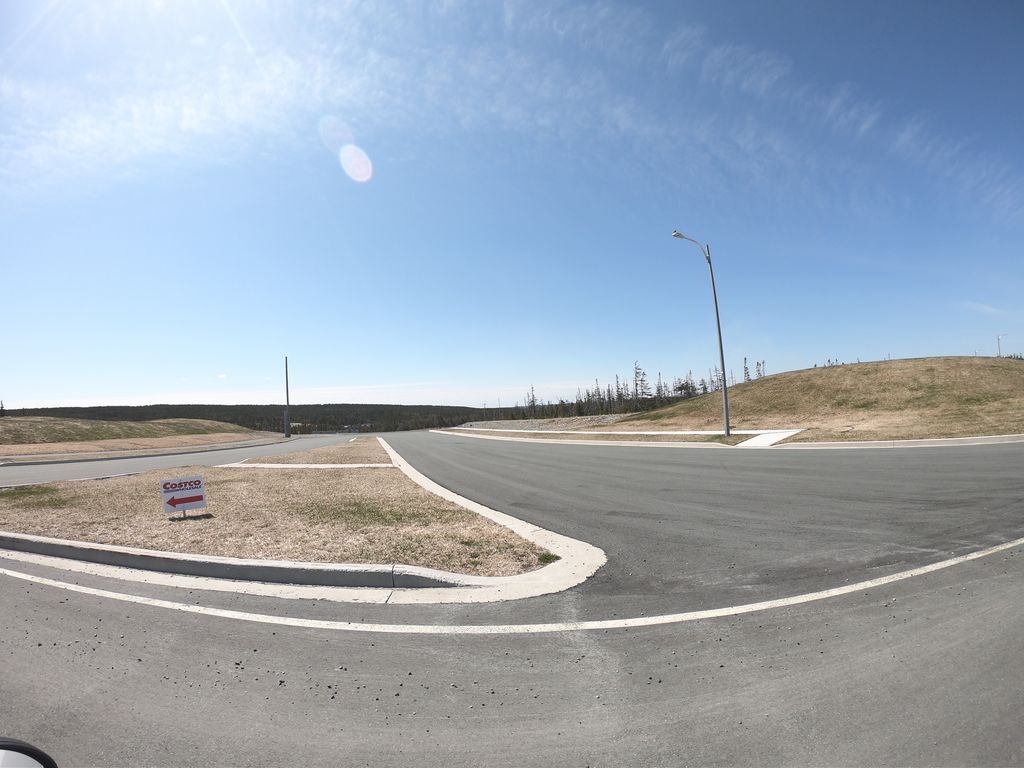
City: st_johns